Question: Been doing little work on my site and currently, I'm having issues with positioning. I don't know why, but my 'divs' seem to be out of the content for some reason. That's how it looks:

And the way its defined:
'''
float: left;
font-family: 'Josefin Sans', sans-serif;
margin: 10px;
width: 100px;
height: 100px;
background:#FFFFFFFF;
text-align: center;
display: inline;
border: solid 2px #0047b3;
font-size: 28px;
'''
The way content is defined:
'''
#content { background-color:#6699ff; margin: 5px; border: 2px solid #0047b3; padding-left: 10px;}
'''
I just want to get my created div into the content div, but somehow it doesn't work.
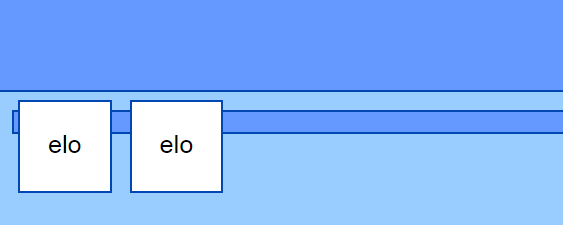
Answer: This is happening because of 'float: left'. Floating an element takes it "out of the flow" of the document. You might have better luck by removing the float property and making them 'display: inline block'.